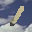
Label: 1